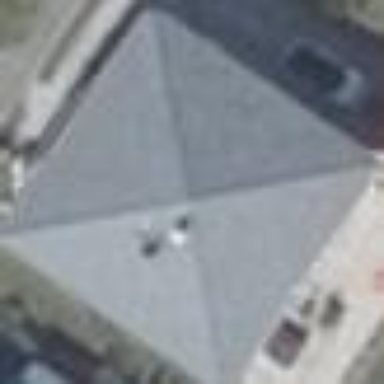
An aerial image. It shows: Detached building with hipped roof.